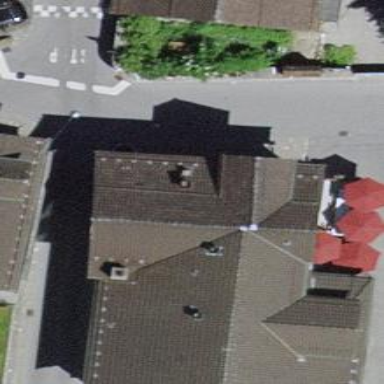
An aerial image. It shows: Building.